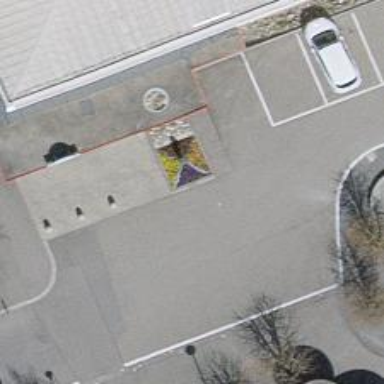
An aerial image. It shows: Statue is featured in the image.